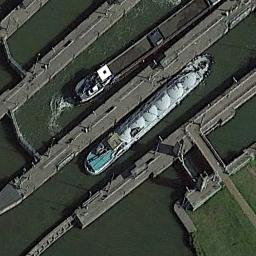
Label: ship